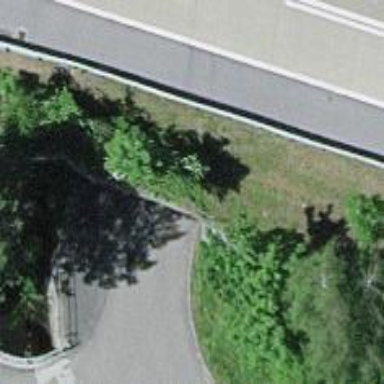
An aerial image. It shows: Unclassified road passing through tunnel.